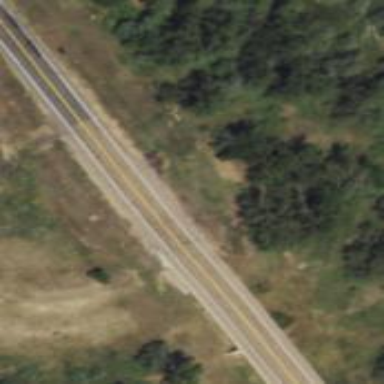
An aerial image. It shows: Primary highway on viaduct with grade 1 asphalt surface.